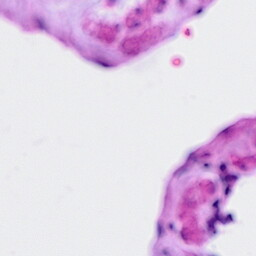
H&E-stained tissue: Ovarian